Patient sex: M
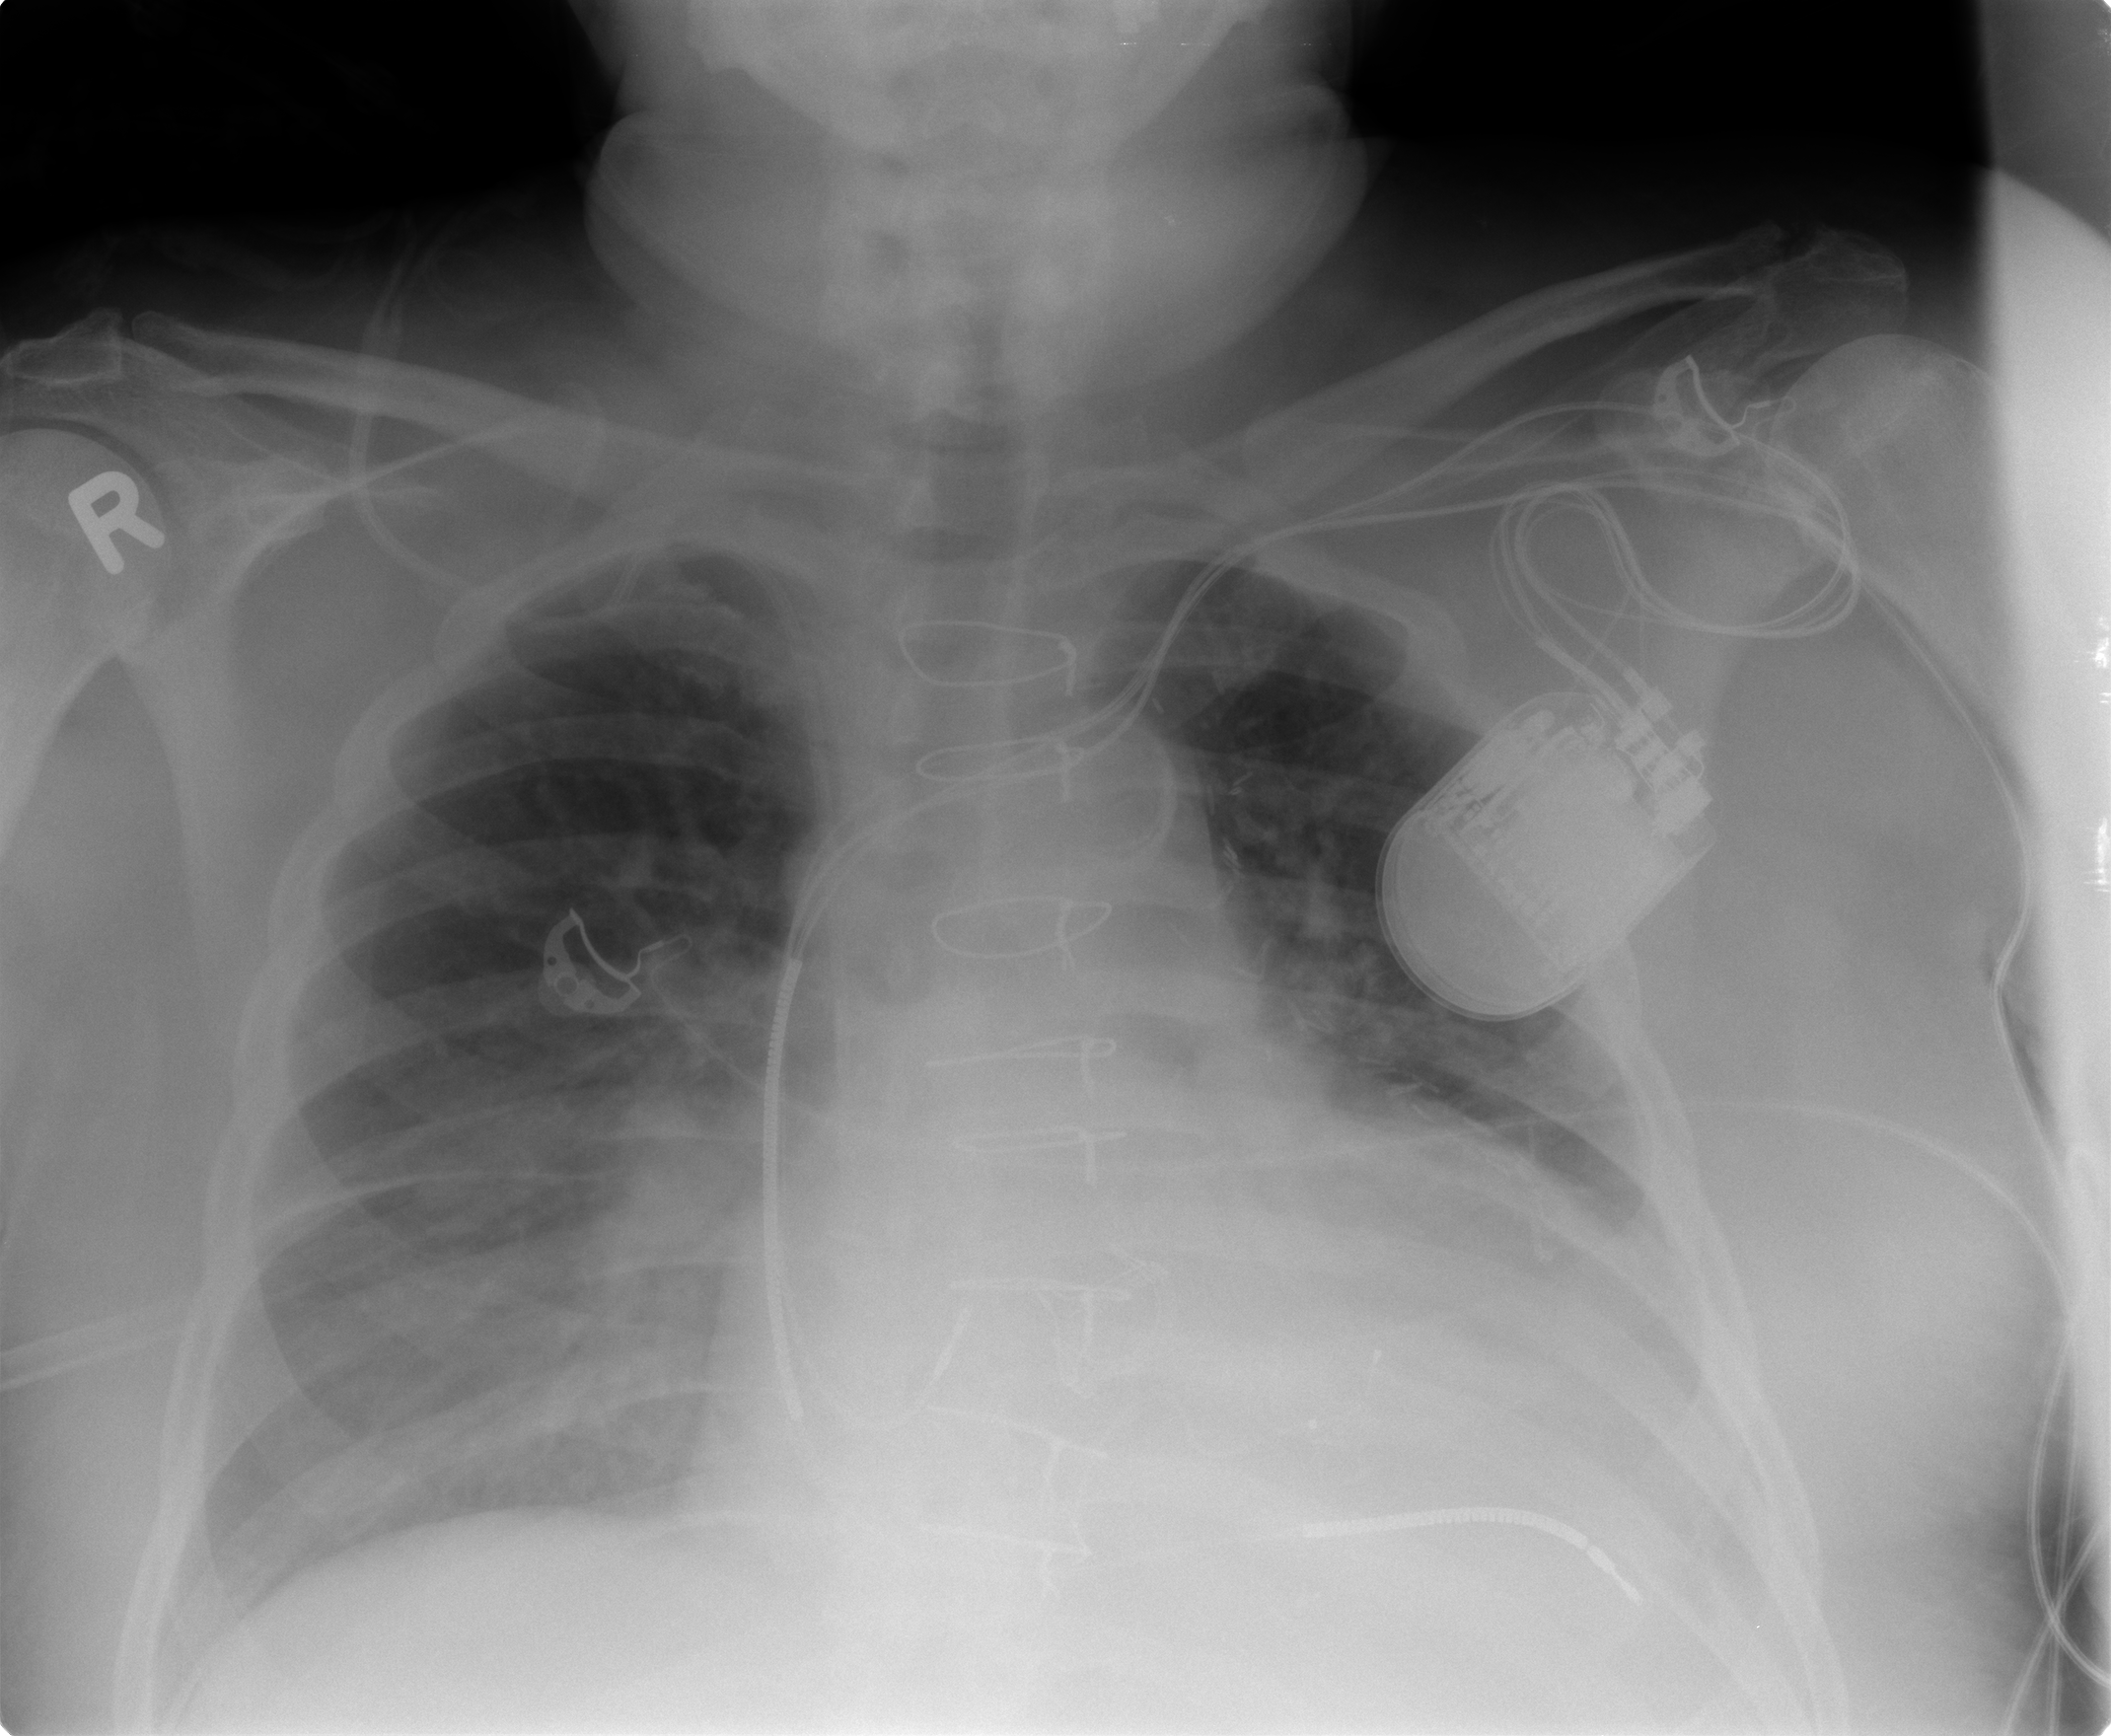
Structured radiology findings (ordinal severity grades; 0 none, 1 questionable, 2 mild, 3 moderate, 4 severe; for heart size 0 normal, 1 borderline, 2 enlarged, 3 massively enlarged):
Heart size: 2
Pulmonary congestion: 2
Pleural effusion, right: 2
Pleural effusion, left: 0
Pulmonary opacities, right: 0
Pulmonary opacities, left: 0
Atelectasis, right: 2
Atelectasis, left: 2